Field crop: maize
Growth stage: 1
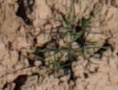
Species: lolium